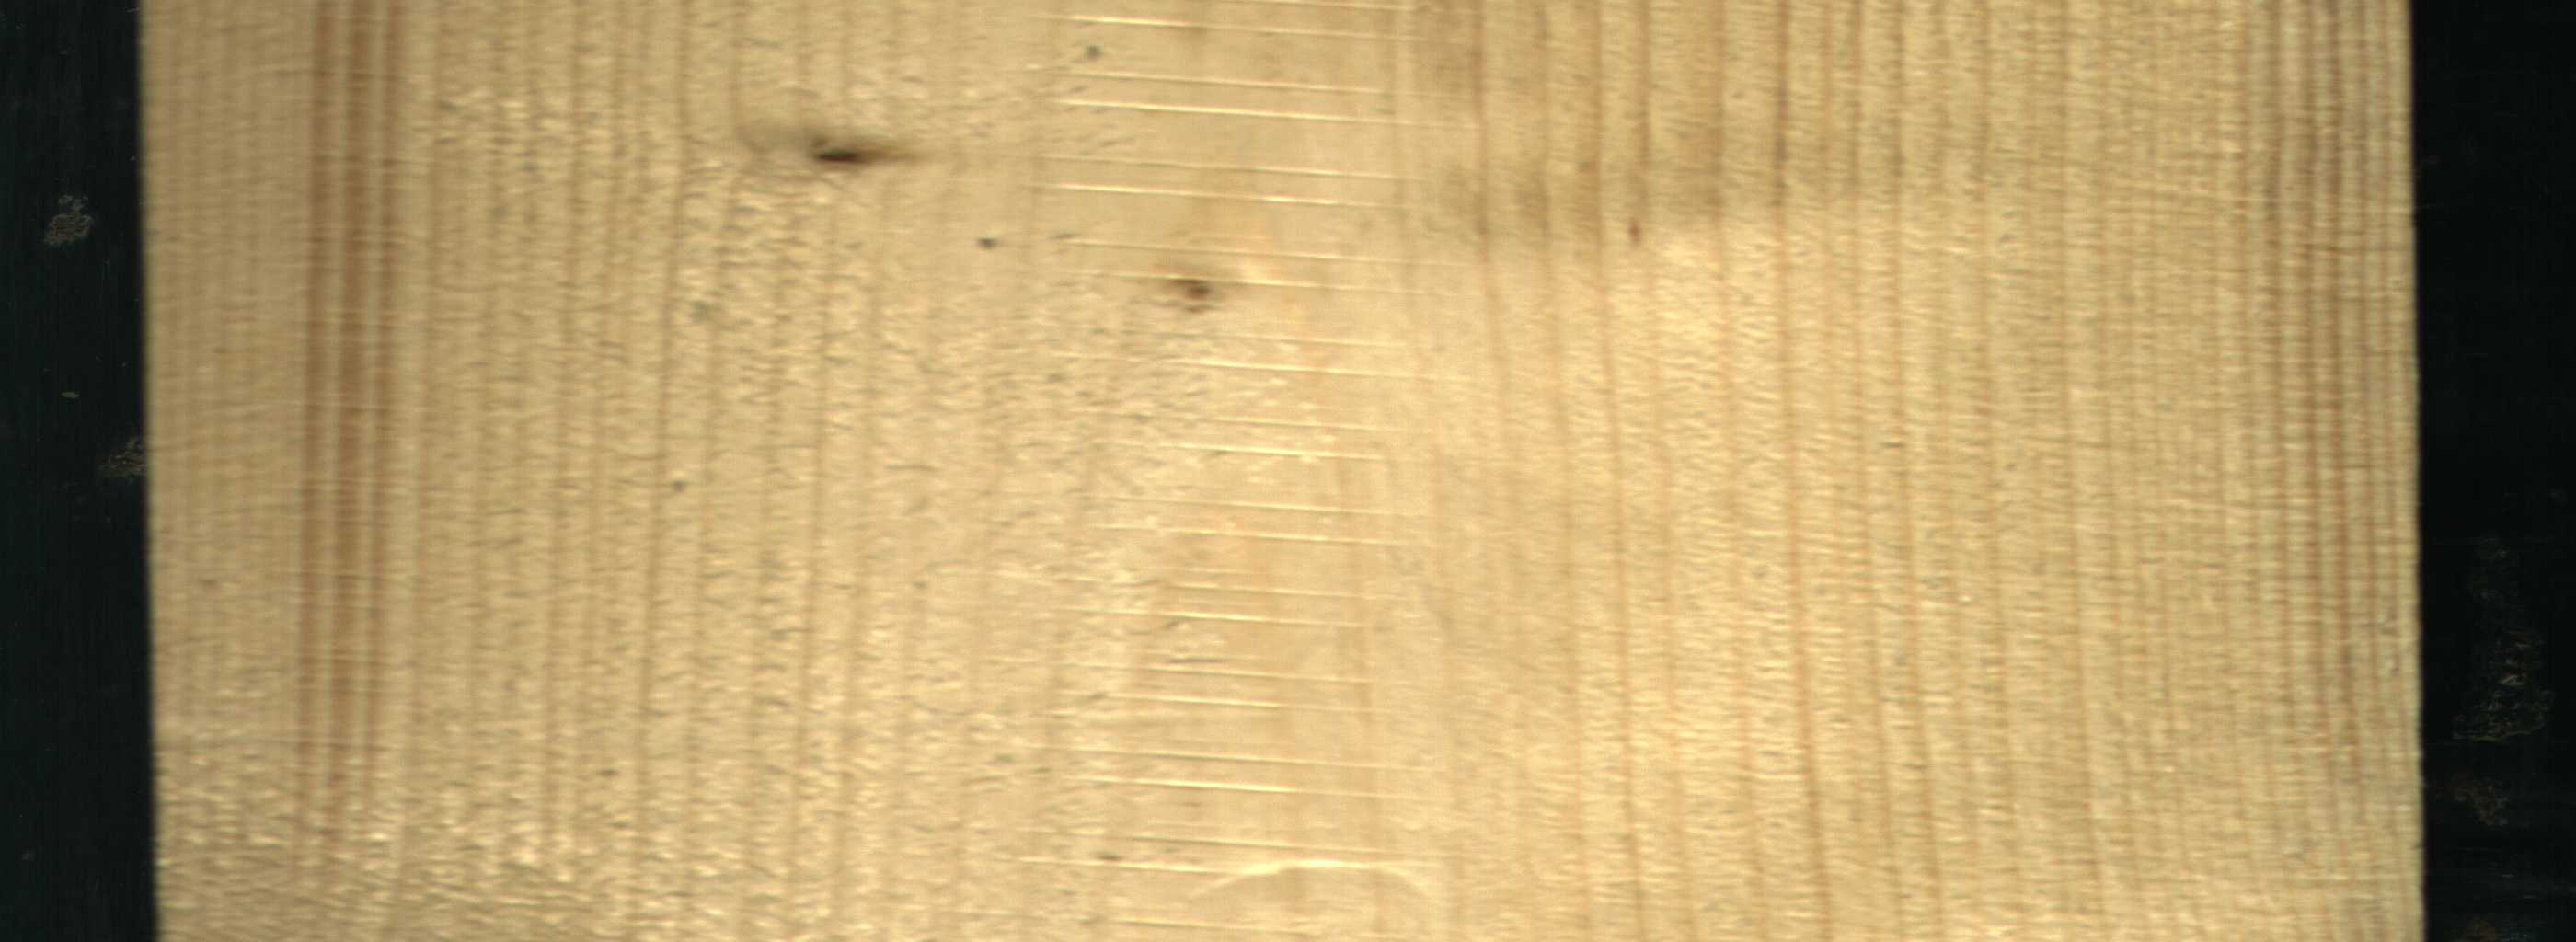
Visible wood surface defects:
Live_Knot